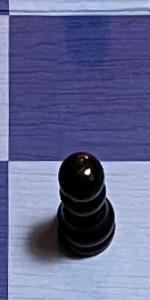
Label: Pawn_Black